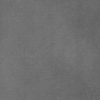
Label: dusty